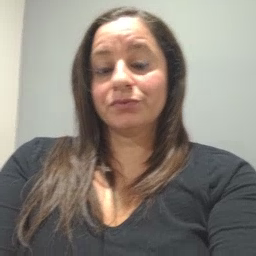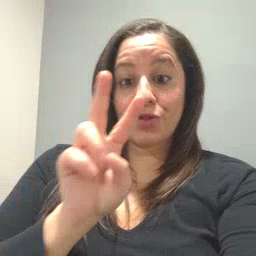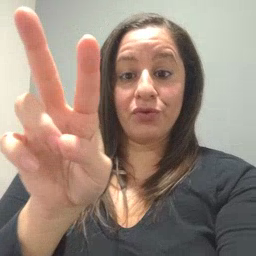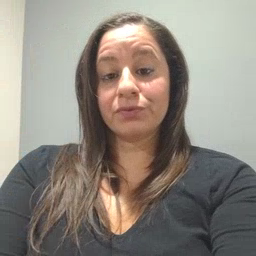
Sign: look